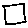
Label: square